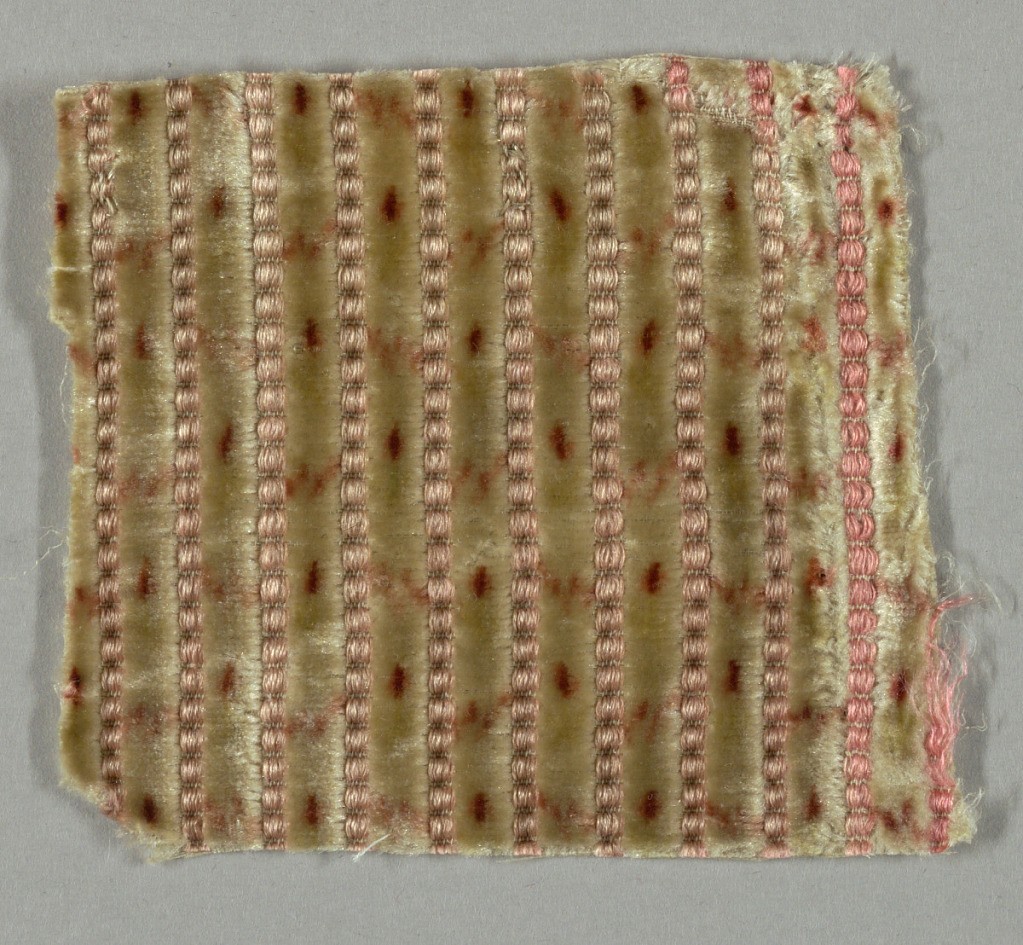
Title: Fragment
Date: late 18th century
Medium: silk Technique: cut supplementary warp pile (velvet) in a woven foundation
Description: Sample of "velours miniatures" has a printed pattern in orange with pink woven stripes.